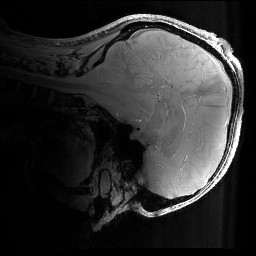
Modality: PDw
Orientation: sagittal
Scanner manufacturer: siemens
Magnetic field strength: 6.98 T
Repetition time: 2.11 s
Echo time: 0.00296 s